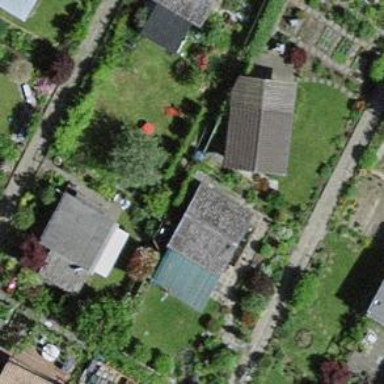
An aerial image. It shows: Allotment house.